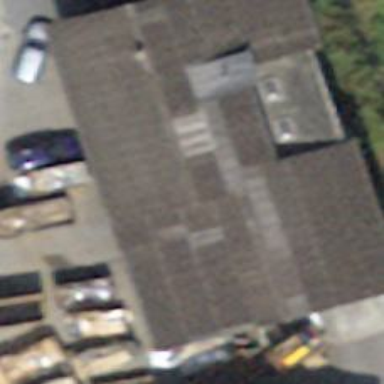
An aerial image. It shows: Garage.